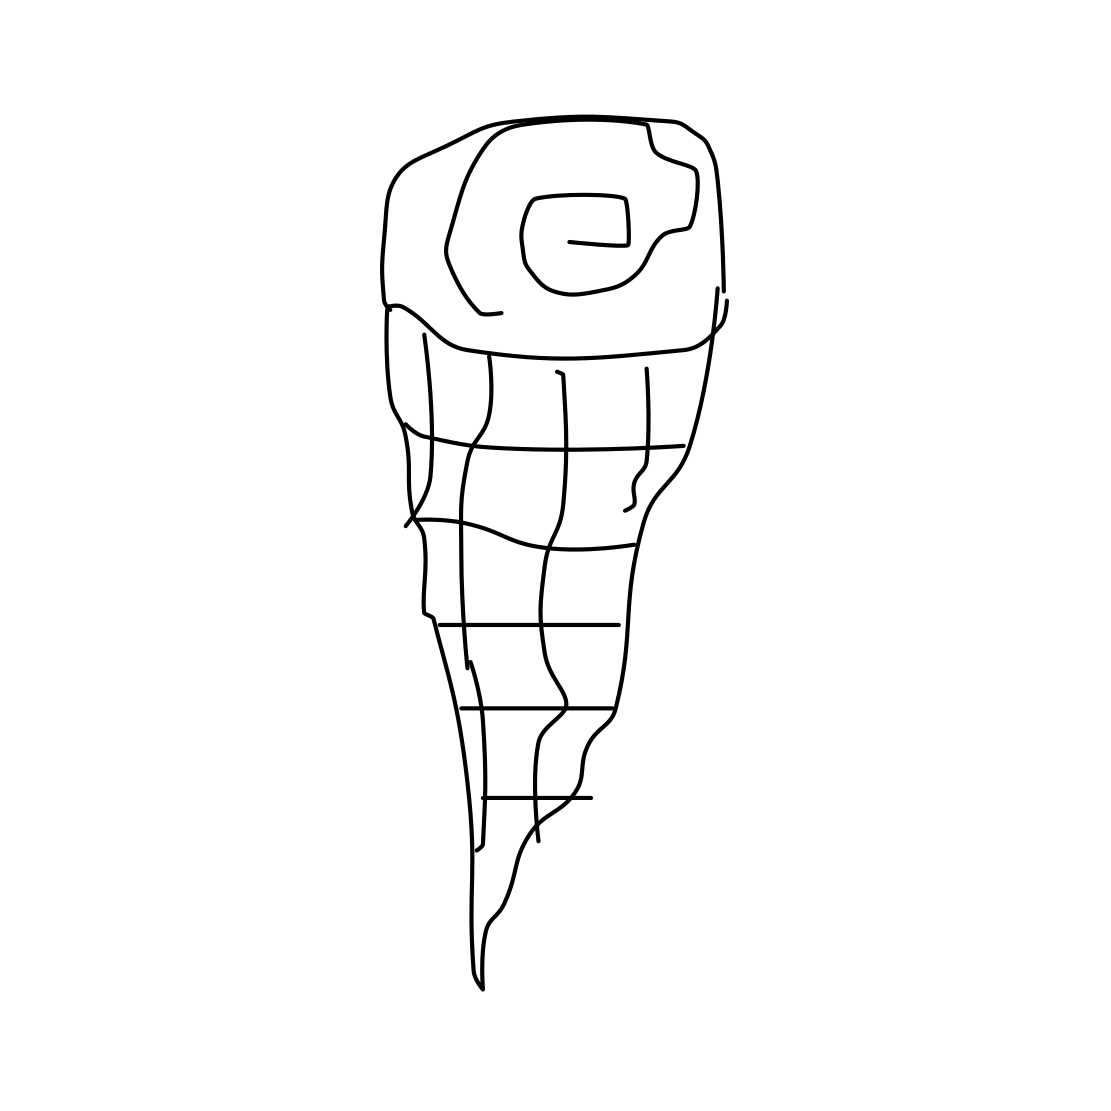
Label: ice-cream-cone